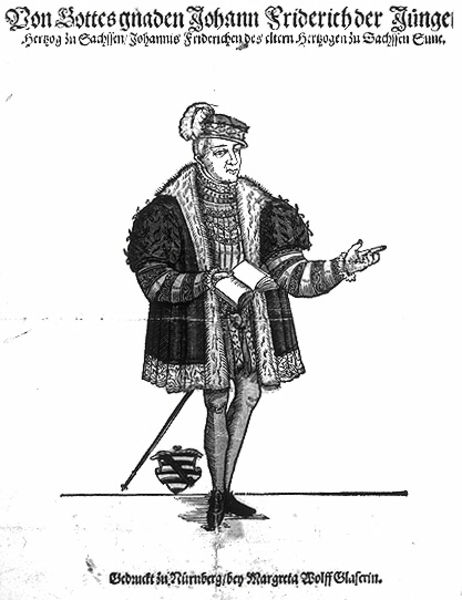
Titel: Bildnis des Herzogs Johann Friedrich II von Sachsen-Weimar
Künstler: Margarete Glaser
Institution: (Seriendruck)
Schlagwörter: feder, hand, mann, umhang, weiß, bewegung, finger, geste, grau, hut, nase, schwarz, zeichnung, hose, jacke, mütze, falten, gesicht, halten, kragen, pelz, stehen, ärmel, bildnis, portrait, porträt, gewand, mantel, stehend, saum, borte, puffärmel, schultern, beine, federhut, fell, holzschnitt, schrift, schuhe, grafik, graphik, friedrich, streifen, deutsch, knie, zeigen, strümpfe, buch, linie, druck, stich, schwarzweiß, schwert, text, überschrift, degen, herrscher, ritter, ganzkörper, ganzfigur, wappen, barett, seiten, strumpfhose, wams, herzog, jünger, kupferstich, aufgeschlagen, johann, nürnberg, sachsen, schaube, heerpauke, spitze schuhe, sachen, johann friedrich jünger, friderich, jake, von gottes gnaden johann friderich der jüünder